Question: I have an Ext.Panel with a card layout nested inside a navigation view. I did this to easily switch between a map and a list without having to pop and then push a whole different view (basically to avoid the animation). So, I have a button in the navigationBar that fires an action in the controller. This initial view, with a list, load fine, but the controller code to switch between the views (using setActiveItem()) does not work. No error message. I found something about a bug where you have to call show(). Although this works, it overlays the new activeItem (the Map, in this case) on top of the navigaionBar! (see screenshot). Also, if I just change activeItem to 1 in the config of the wrapper manually, it shows the map just fine, same as the list.
My wrapper panel looks like this:
'''
Ext.define(ViewInfos.VendorWrapper.ViewName,{
extend: 'Ext.Panel',
id: ViewInfos.VendorWrapper.PanelId,
xtype: ViewInfos.VendorWrapper.Xtype,
config:
{
layout: 'card',
title: Resources.VendorsNearby,
activeItem: 0,
items: [
{
xtype: ViewInfos.VendorList.Xtype, //Initially shown, a list
},
{
xtype: ViewInfos.VendorMap.Xtype, //What I'm trying to show, a map
}
]
}
});
'''
and here is my controller code:
'''
Ext.define('OrderMapper.controller.VendorWrapper', {
extend: 'Ext.app.Controller',
config: {
refs: {
vendorMap: ViewInfos.VendorMap.Xtype,
vendorList: ViewInfos.VendorList.Xtype,
vendorWrapper: ViewInfos.VendorWrapper.Xtype,
main: ViewInfos.Main.Xtype,
vendorToggleButton: (ViewInfos.Main.Xtype + ' button[action=vendorViewToggle]')
},
control: {
vendorToggleButton:{
tap: function(){
var curView = this.getVendorWrapper().getActiveItem().id;
//active view == VendorList
if(curView == 'VendorList'){
//this shows up in the console
console.log('vendorToggleButton tapped, switching to map');
this.getVendorWrapper().setActiveItem(1);
//without this line, the view doesn't even change
this.getVendorWrapper().show();
this.getVendorToggleButton().setText('List');
}
//active view == VendorMap
else if (curView == 'VendorMap'){
console.log('vendorToggleButton tapped, switching to list');
this.getVendorWrapper().setActiveItem(0);
this.getVendorToggleButton().setText('Map');
}
}
}
}
}
'''
And here is the screenshot of the wonky view that happens on 'this.getVendorWrapper().show()'

Also, I tried changing the wrapper to a Carousel (instead of a regular panel with a card layout), and the carousel will swipe to change list/map but setActiveItem() STILL doesn't work.
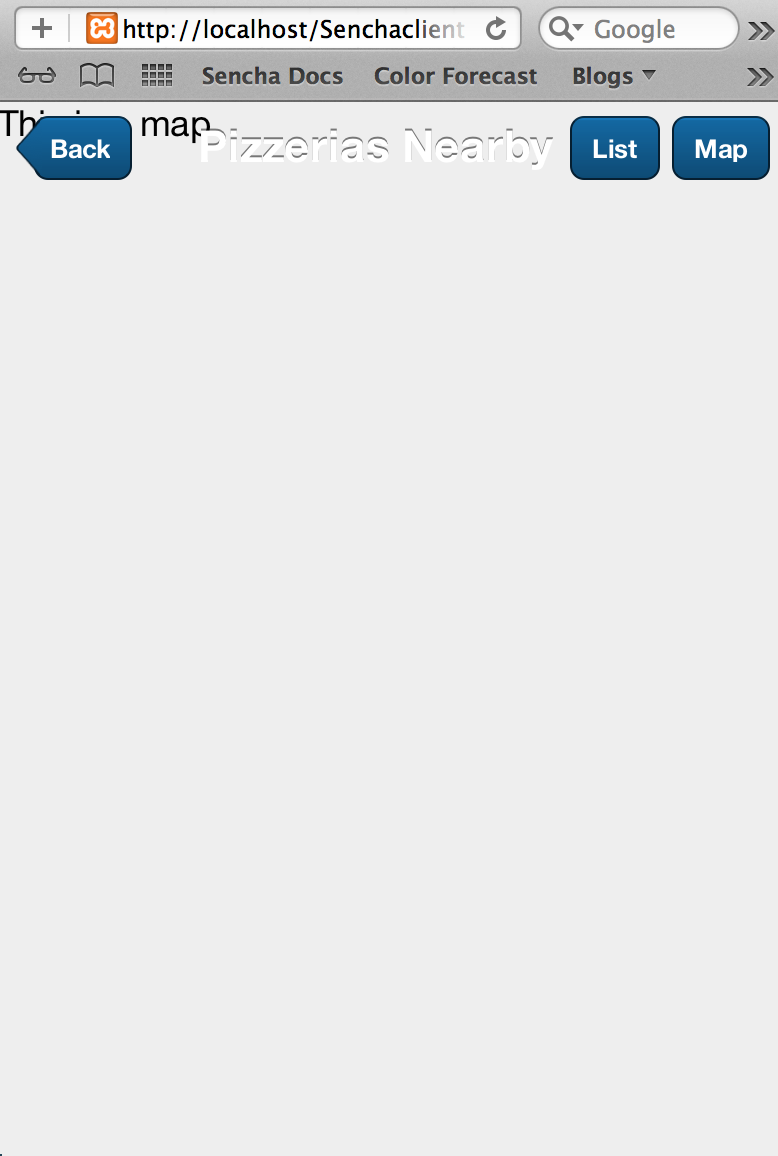
Answer: I'm currently working on a where there is basically 4 main views from where you can push other subview. I did it like this :
'''
Ext.define('App.view.Navigation', {
requires: [
...
],
xtype: 'mainviews',
extend: 'Ext.navigation.View',
config: {
cls: 'content',
layout:{animation:false}, // or whatever animation you want for push and pop
navigationBar: {
...
},
items: [{
xtype: 'container',
layout:'card',
items: [{
xtype: 'mainview1',
},{
xtype: 'mainview2',
},{
xtype: 'mainview3',
},{
xtype: 'mainview4',
}]
}]
}
});
'''
Then it's really easy to either set the active item of the navigation view or push subviews
For instance, in a controller it would be
'''
this.getMainviews().setActiveItem(X); // X = 0,1,2 or 3
'''
and
'''
this.getMainviews.push(view); // view = the view your want to push
'''
and these is the references :
'''
refs:{
mainviews: 'mainviews'
}
'''
Hope this helps